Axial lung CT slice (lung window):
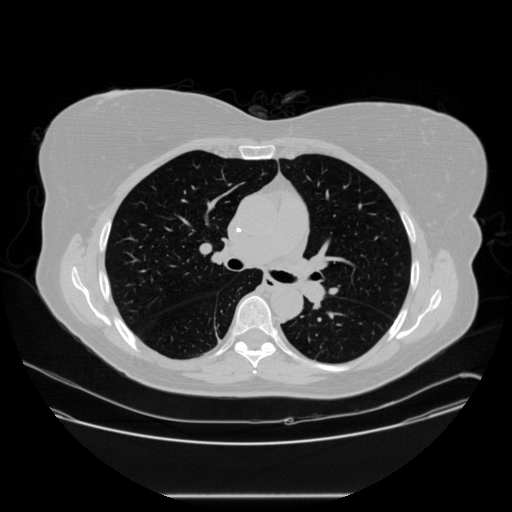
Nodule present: no